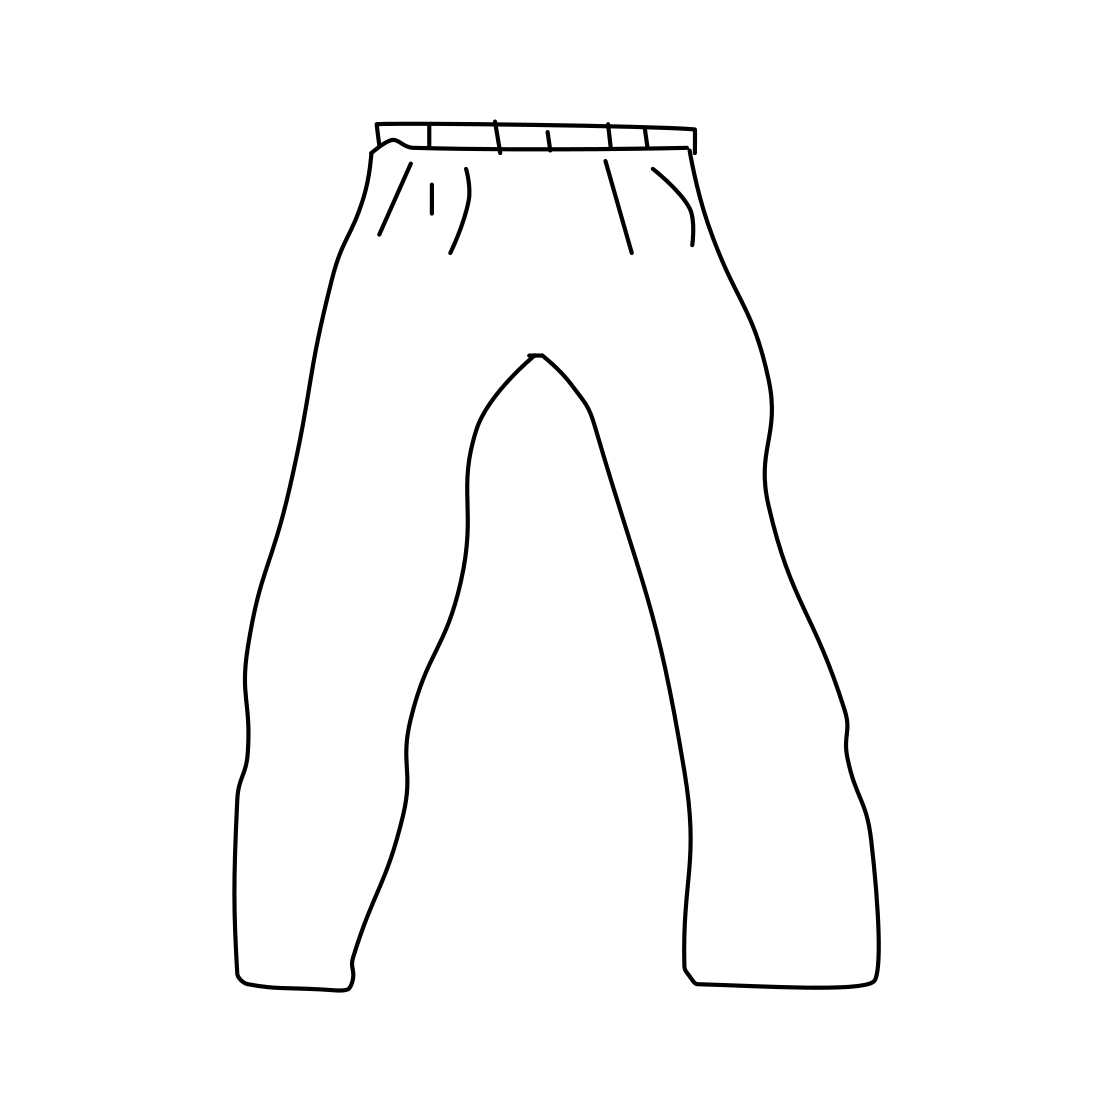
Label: trousers